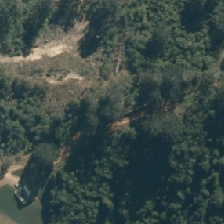
Land cover: harvested_forest